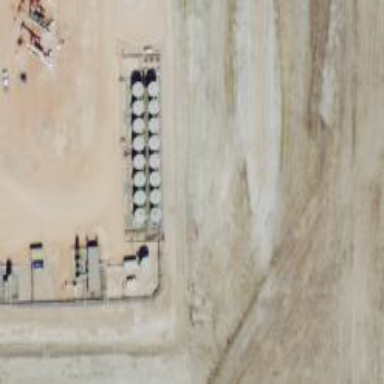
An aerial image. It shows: Storage tank with man-made structure.